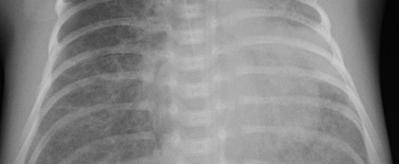
Diagnosis: PNEUMONIA